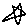
Label: star